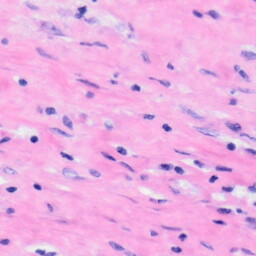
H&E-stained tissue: Liver